Aerial crown-view tile of a tropical tree (Barro Colorado Island, Panama), acquired 20250512:
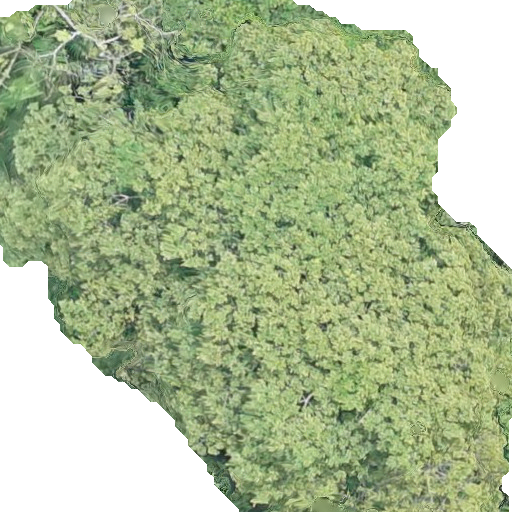
Species: Simarouba amara
GBIF accepted scientific name: Simarouba amara
Crown area: 349.276 m²